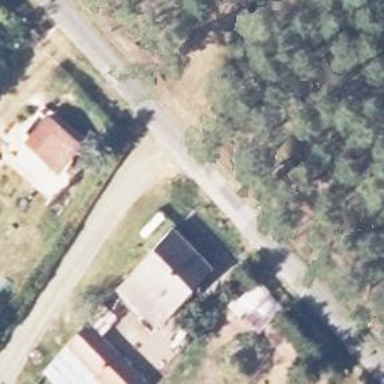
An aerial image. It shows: Asphalt road in residential area.